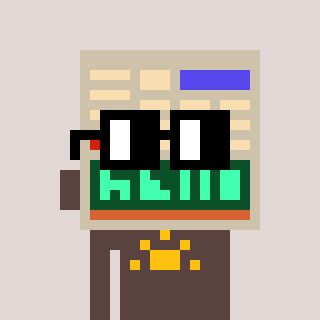
a pixel art character with square black glasses, a calculator-shaped head and a darkbrown-colored body on a warm background